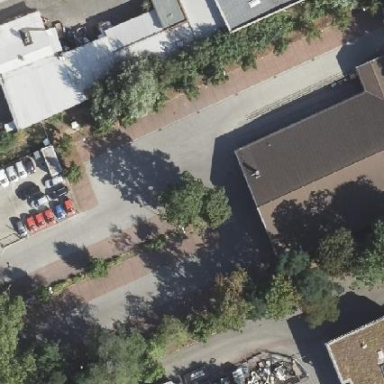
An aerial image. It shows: Parking area with surface.